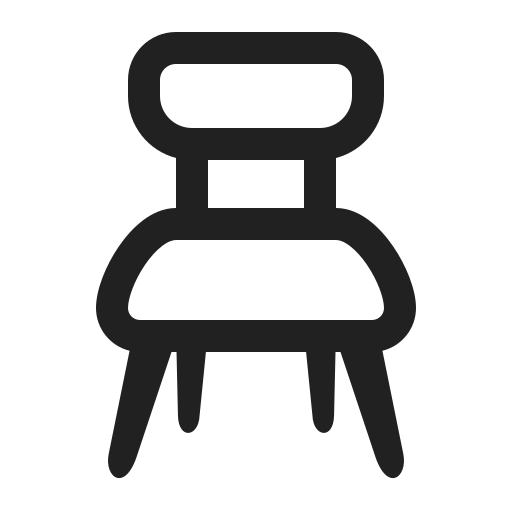
chair high contrast